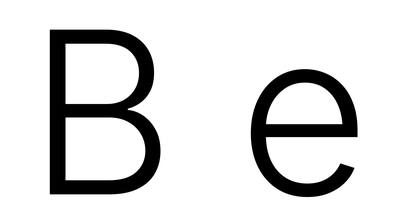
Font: Inter_Light